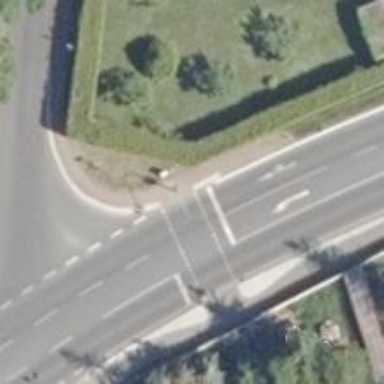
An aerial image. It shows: Road with traffic signals at the crossing.